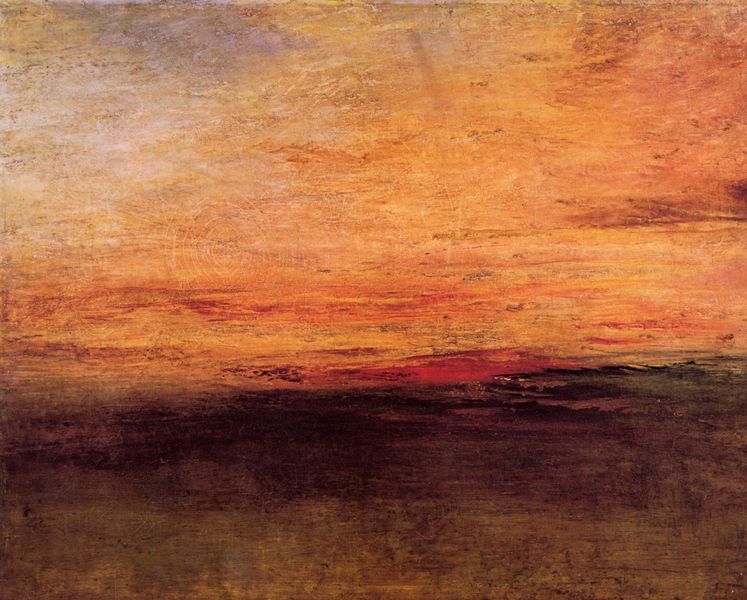
Titel: Sonnenuntergang
Künstler: William Turner
Standort: London
Institution: Tate Gallery
Schlagwörter: blau, dunkel, gemälde, himmel, meer, schatten, wasser, weiß, wolken, aquarell, gelb, grün, impressionismus, landschaft, ocker, abend, ausschnitt, braun, dunkelbraun, grau, hell, licht, orange, schwarz, zeichen, ölbild, rot, wolke, malerei, signatur, dämmerung, ebene, erde, ferne, horizont, nass, natur, sonnenaufgang, weite, wind, pastos, sonne, boden, land, gold, realismus, rosa, bewölkt, himmelblau, strand, studie, warm, abstrakt, fläche, flächen, wüste, dunst, farbe, sonnenuntergang, violett, linien, romantik, turner, detail, stimmung, abendrot, striche, abendstimmung, leuchten, impression, unscharf, helligkeit, diesig, himmeö, farbflächen, pinsel, sonnig, diffus, malerisch, romantisch, morgenrot, struktur, sonnenstrahlen, tonig, leuchtend, spachtel, william, farbstudie, dunkeö, william turner, textur, nichts, farblichtstudie, konturlos, lichtstudie, ornange, abstrat